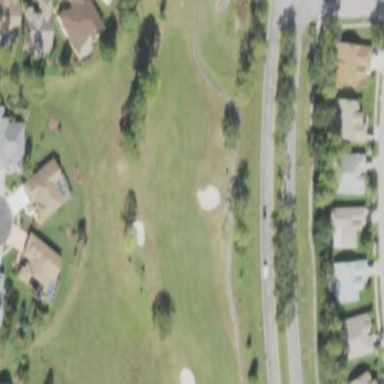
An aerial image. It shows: Scenic golf fairway.